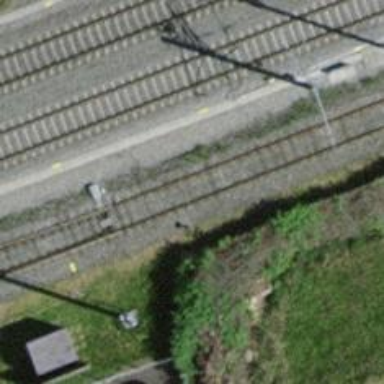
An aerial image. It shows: Railway switch.